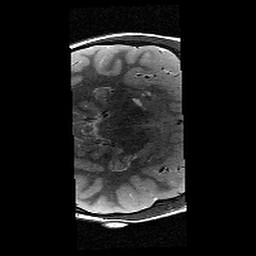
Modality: T2w
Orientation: axial
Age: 9
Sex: male
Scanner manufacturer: siemens
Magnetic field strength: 3 T
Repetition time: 9.23 s
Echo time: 0.067 s